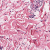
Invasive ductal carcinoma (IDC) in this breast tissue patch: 0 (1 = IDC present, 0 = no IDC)